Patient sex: F
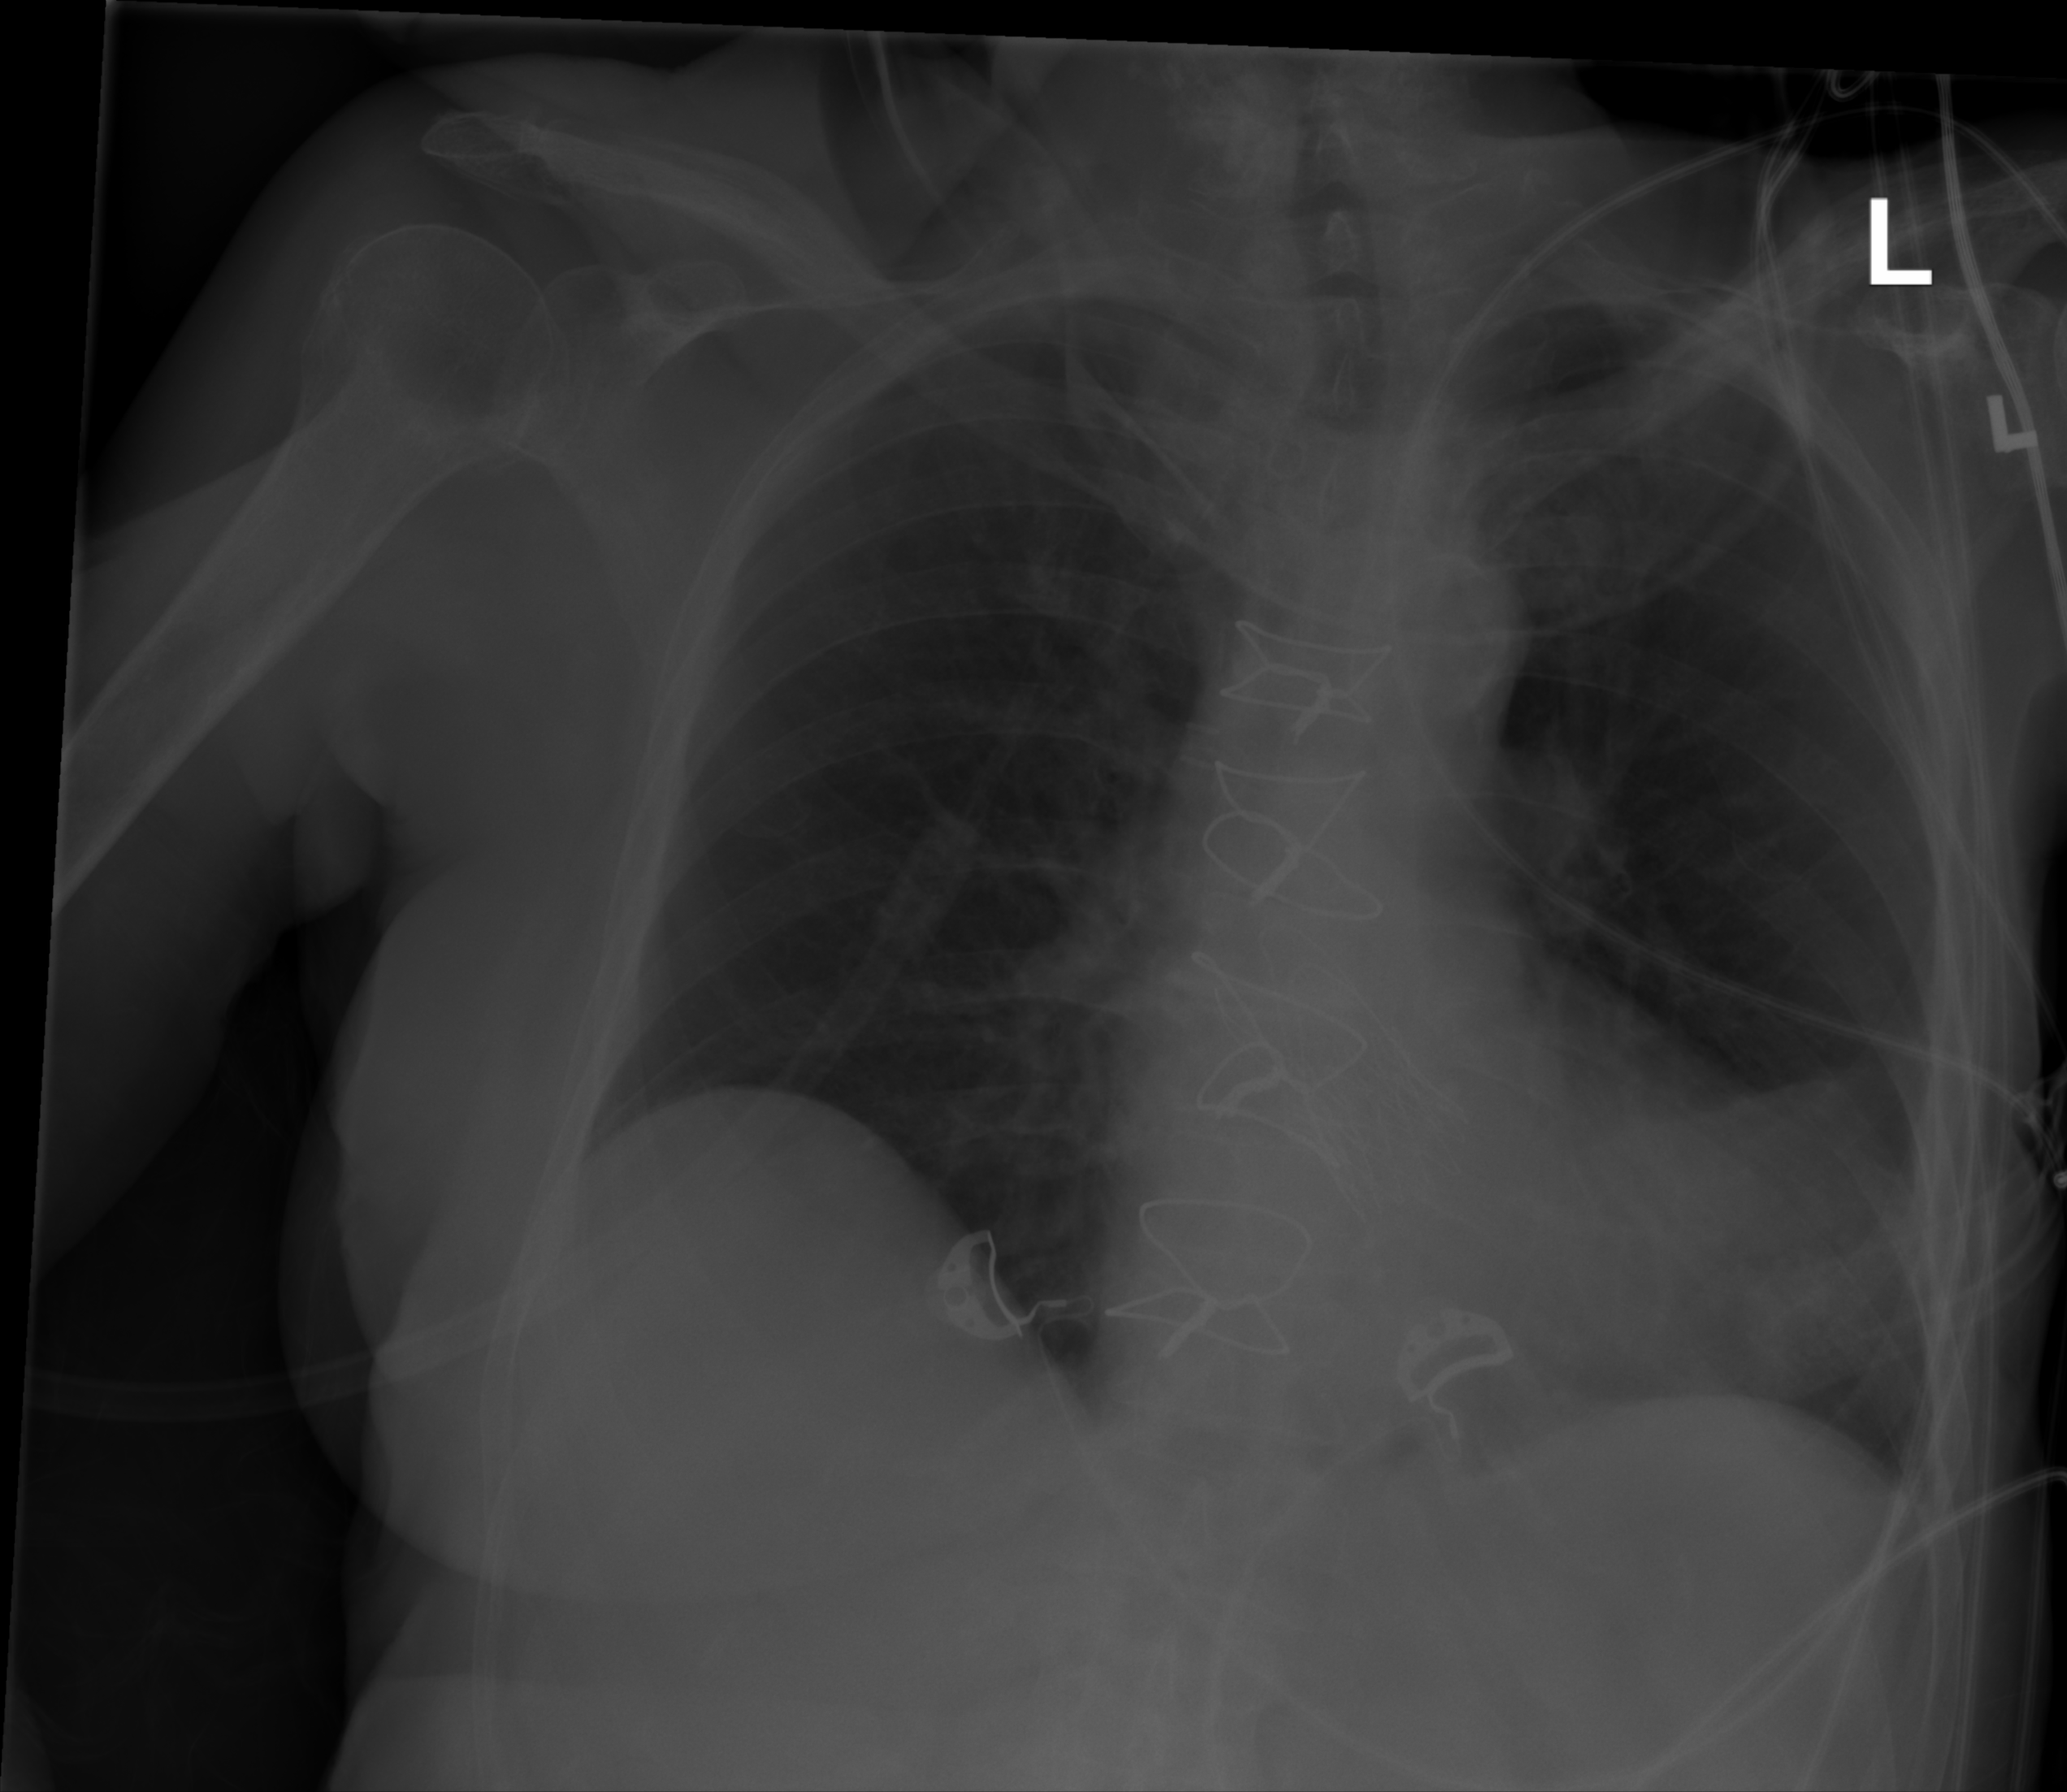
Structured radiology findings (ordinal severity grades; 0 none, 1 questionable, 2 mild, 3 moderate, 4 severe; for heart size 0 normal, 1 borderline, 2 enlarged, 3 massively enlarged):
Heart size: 2
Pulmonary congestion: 0
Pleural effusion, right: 0
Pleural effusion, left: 0
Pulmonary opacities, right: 0
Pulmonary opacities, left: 1
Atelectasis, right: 0
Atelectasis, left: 2